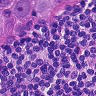
Metastatic tissue present: yes